Interaction volume radius: 10 \u00c5
Interaction volume height: 30 \u00c5
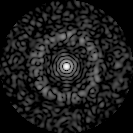
Disorder parameter: 0.8093